Question: I am trying to follow <URL> and I am not sure if its because I am running a newer version of fullcalendar or what I did wrong.

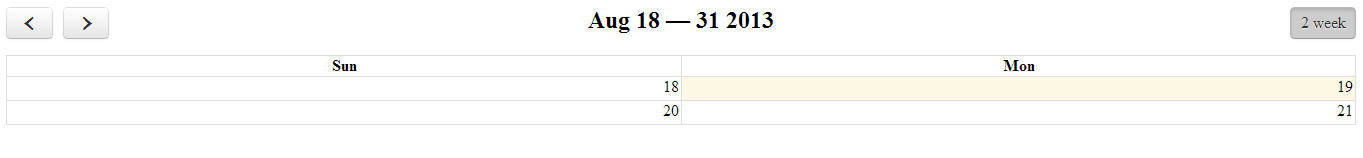
Answer: I figured it out.
this line in the code 'renderBasic(2, 2, weekends ? 7 : 5, true);'
should of been 'renderBasic(2, 7, weekends ? 7 : 5, true)'
instead of a 2 as the second parameter it should be a 7 to show all 7 days in the week.